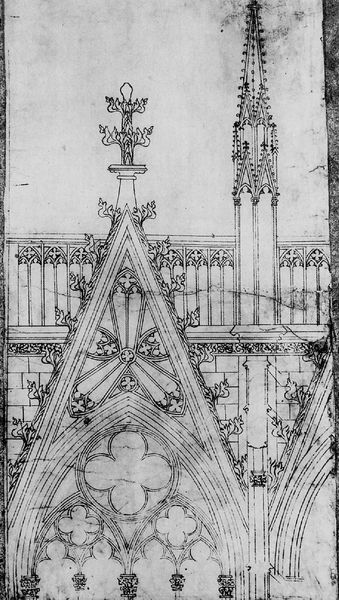
Titel: Kölner Dom St. Peter und Maria
Standort: Köln, Dom (EU - D - NRW)
Schlagwörter: weiß, fenster, pfeiler, schwarz, skizze, zeichnung, dach, ornament, architektur, spitze, steine, kirche, gotik, turm, bogen, fassade, giebel, kuppel, detail, geländer, bögen, fugen, schwarzweiß, spitzbögen, plan, durchbrochen, zierrat, verzierungen, rosetten, aufsatz, kleeblatt, maßwerk, bekrönung, vierpass, gesprenge, ffenster, aufmaß, 3, 4, graundriss, masßwerk